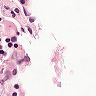
Metastatic tissue present: no